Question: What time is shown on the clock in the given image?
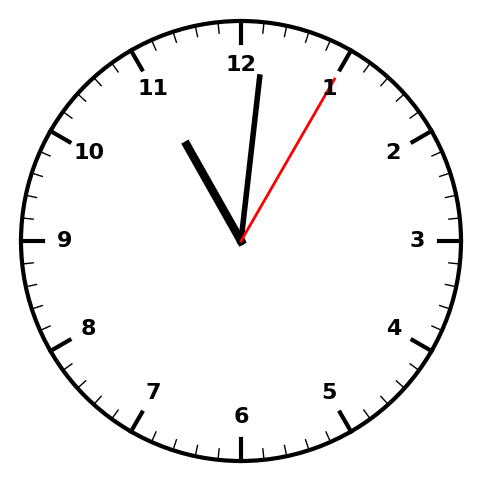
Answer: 11:01:05